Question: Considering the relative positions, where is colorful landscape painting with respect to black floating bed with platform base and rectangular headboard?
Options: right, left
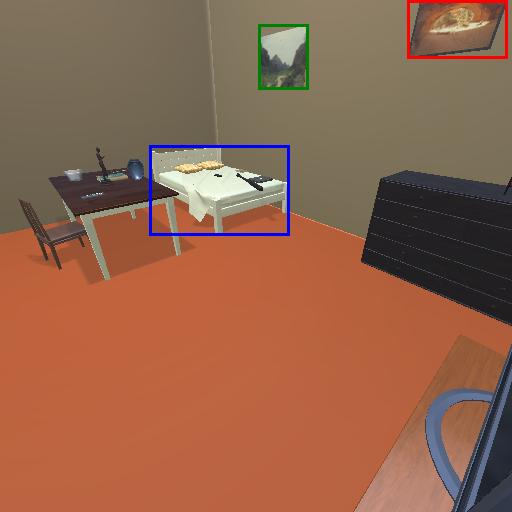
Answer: right